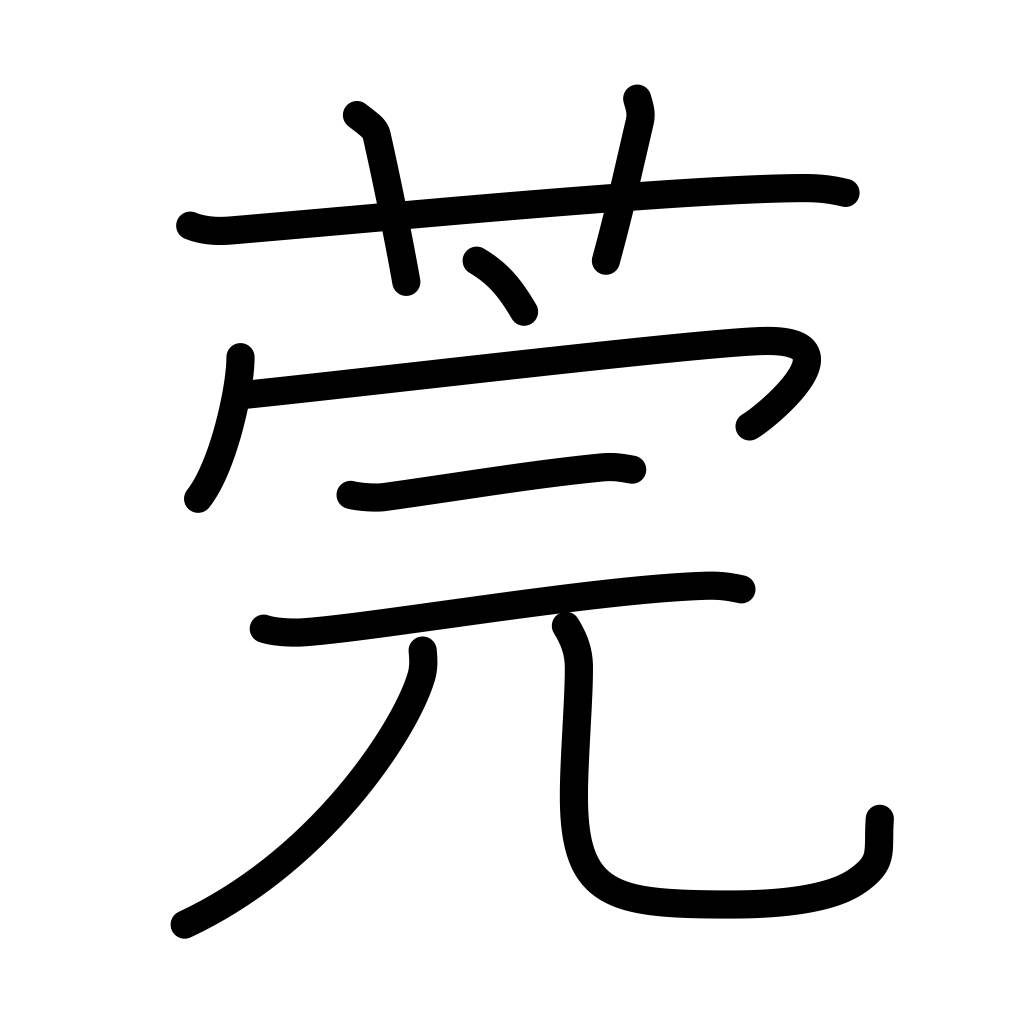
Meaning: smiling, reed used to cover tatami